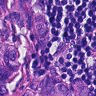
Metastatic tissue present: yes